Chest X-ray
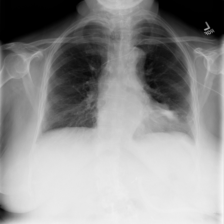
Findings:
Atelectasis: negative
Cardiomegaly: negative
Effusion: negative
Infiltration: negative
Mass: negative
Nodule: negative
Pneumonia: negative
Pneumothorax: negative
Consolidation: negative
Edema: negative
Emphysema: negative
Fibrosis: negative
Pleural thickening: negative
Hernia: negative